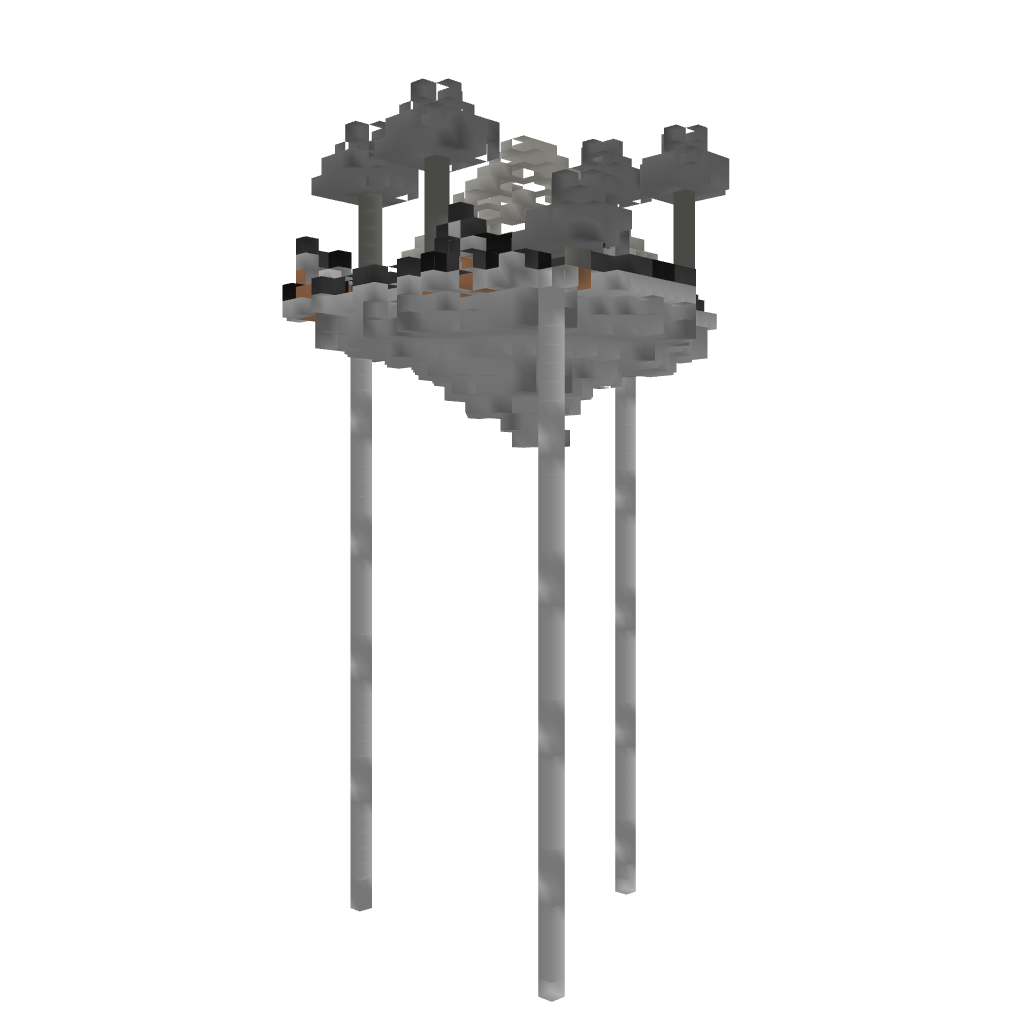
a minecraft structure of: Floating Islands SIMPLE